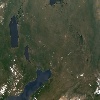
Label: land